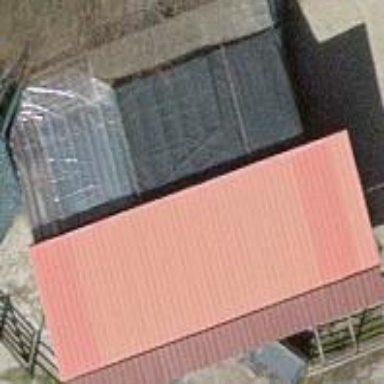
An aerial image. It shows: Stable.